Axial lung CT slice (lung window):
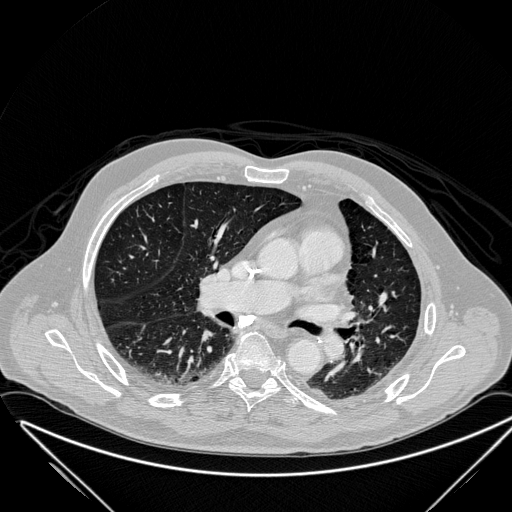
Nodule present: no